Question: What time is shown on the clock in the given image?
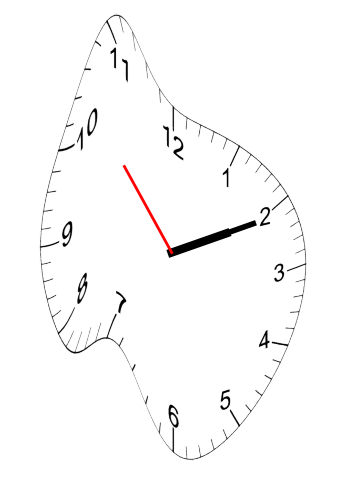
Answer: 02:10:53